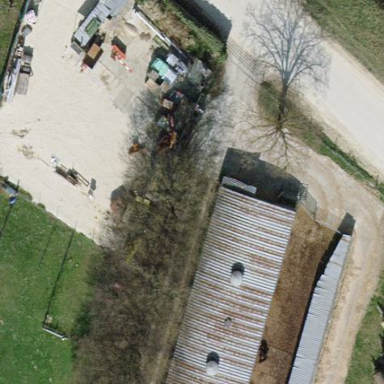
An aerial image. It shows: Farmyard area.